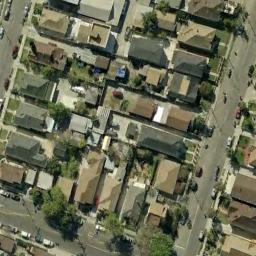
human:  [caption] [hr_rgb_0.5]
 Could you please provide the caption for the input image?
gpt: There are many roads around the house .

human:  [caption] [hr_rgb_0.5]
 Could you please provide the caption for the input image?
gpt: There are many roads and neatly arranged houses and trees and many vehicles in densely populated areas .

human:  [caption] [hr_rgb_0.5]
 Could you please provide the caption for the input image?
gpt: A dense residential area with lots of trees and houses arranged neatly is surrounded by some roads .

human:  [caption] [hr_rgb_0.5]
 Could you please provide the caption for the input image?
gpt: The dense residential is next to the road with some cars .

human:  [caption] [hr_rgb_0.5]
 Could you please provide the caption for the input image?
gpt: There are many brown buildings and black buildings on dense residential area .